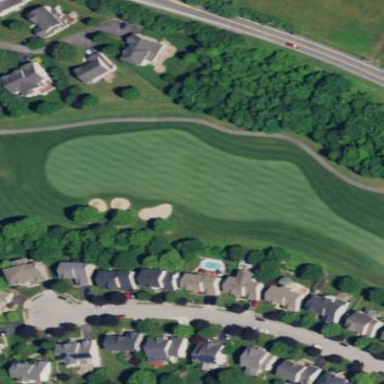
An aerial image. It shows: Grassy area serving as fairway for golf.